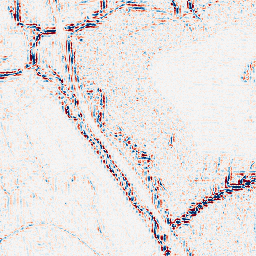
Category: wavelet
Decomposition family: wavelet_reverse_biorthogonal
Decomposition parameters: wavelet: rbio1.3
level: 2
Upsampling method: regularized
Upsampling parameters: scale: 4
lambda_reg: 0.001
Upsampling scale: 4